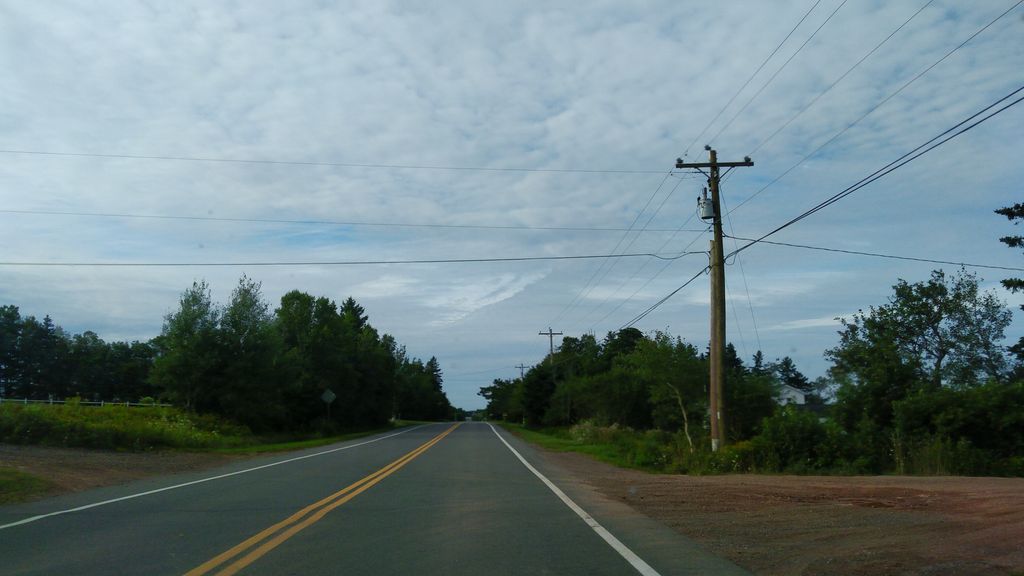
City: charlottetown